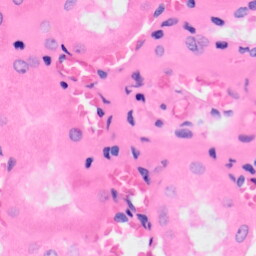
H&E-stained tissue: Kidney